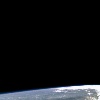
Label: space